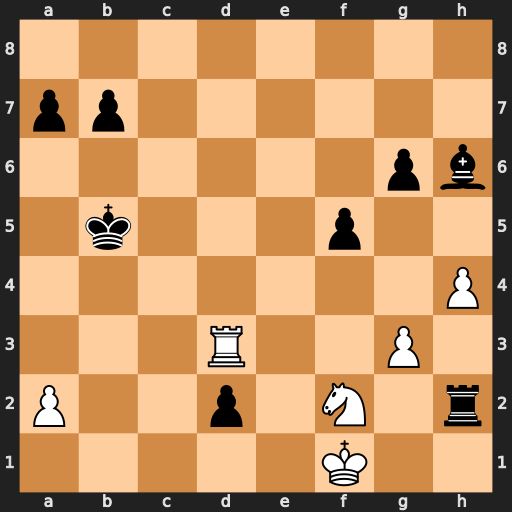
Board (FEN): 8/pp6/6pb/1k3p2/7P/3R2P1/P2p1N1r/5K2
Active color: w
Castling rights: -
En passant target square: -
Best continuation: Kg1 Rxf2 Kxf2